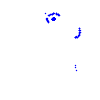
Particle: kaon